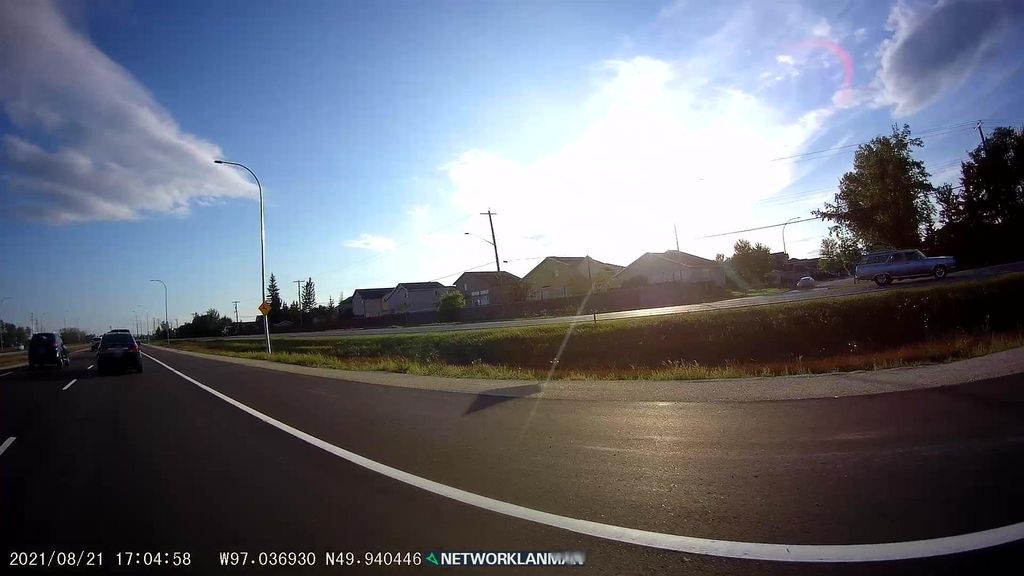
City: winnipeg